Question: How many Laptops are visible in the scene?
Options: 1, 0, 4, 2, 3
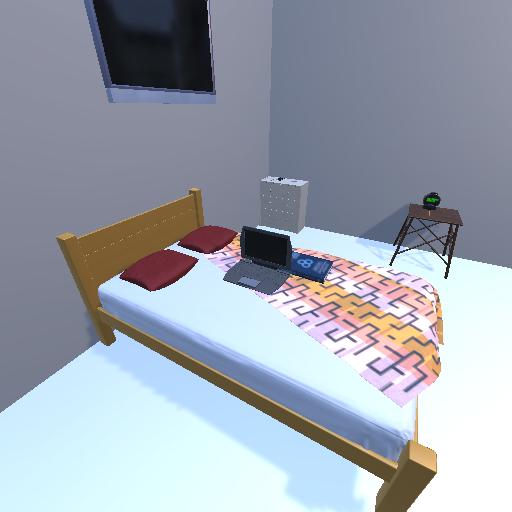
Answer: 1